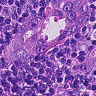
Metastatic tissue present: yes